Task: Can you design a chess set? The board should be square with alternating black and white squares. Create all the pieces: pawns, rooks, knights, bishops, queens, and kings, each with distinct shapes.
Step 5107:
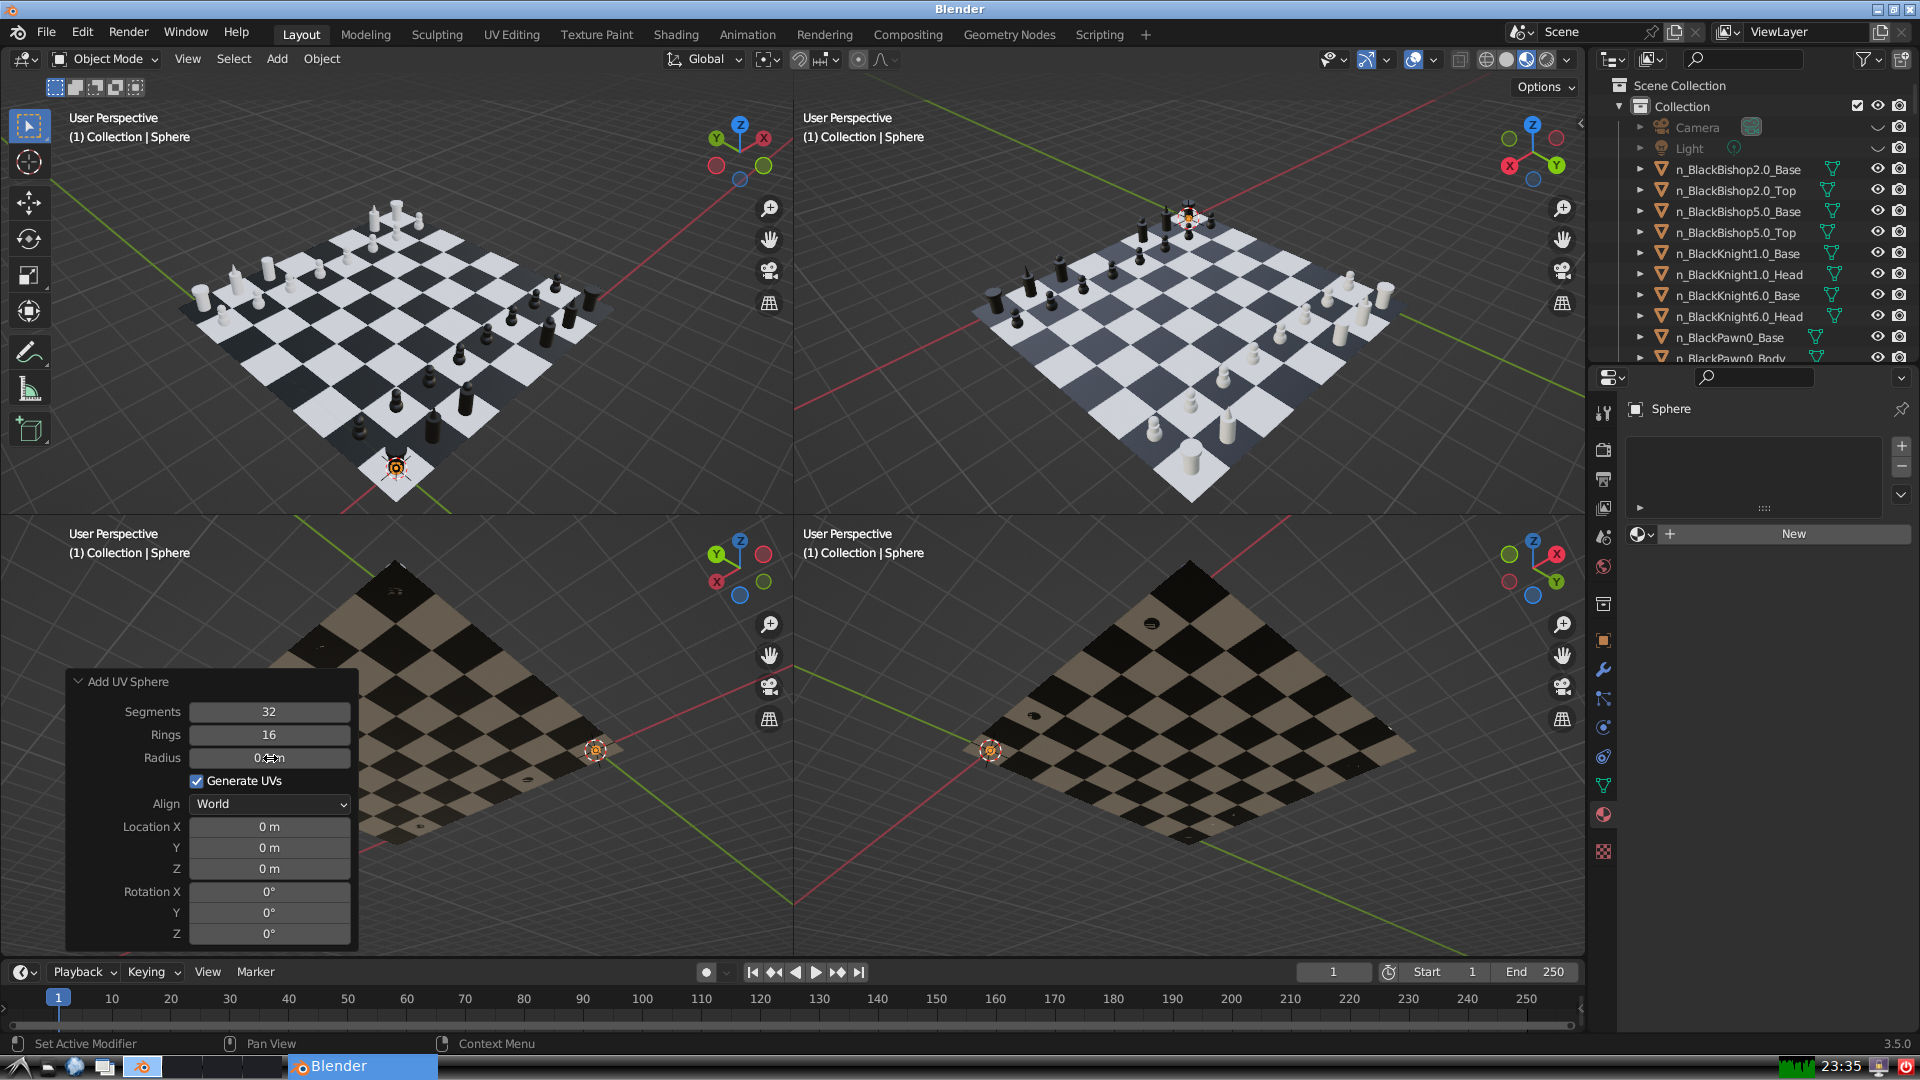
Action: {"mouse_move": [960, 540]}